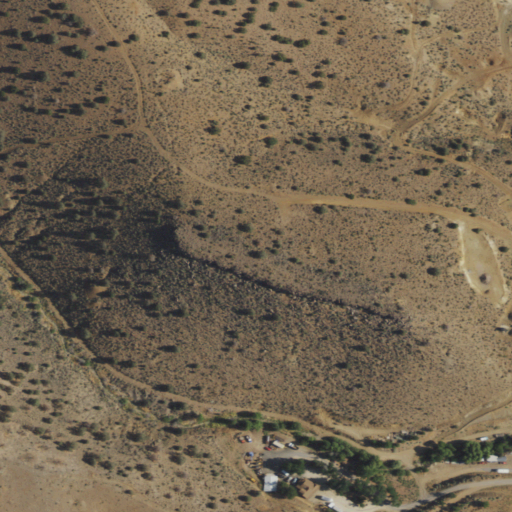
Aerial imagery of mountain in Nevada named Basalt Mesa containing shrub, low intensity development, and open development